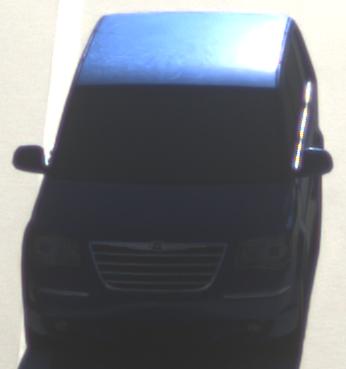
Make: Chrysler
Model: Grand Voyager 3.8
Detailed model: Grand Voyager
Model produced from: 2008/03
Model produced until: 2010/12
Doors: 5
Color: blue
Road condition: dry road
Daytime: sunrise or sunset
Contrast: medium contrast